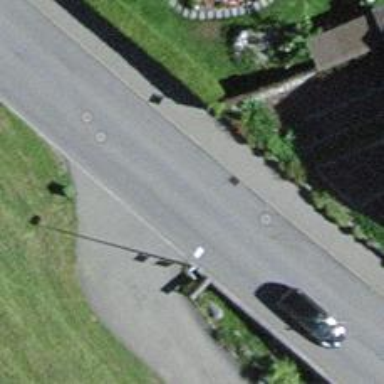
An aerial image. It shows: Bus stop with designated public transport stop position.